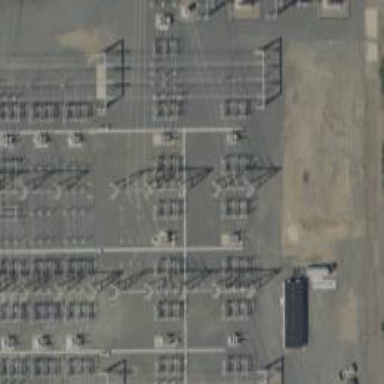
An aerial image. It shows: Switch used for power control.